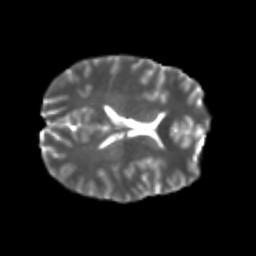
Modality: T2w
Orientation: axial
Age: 20
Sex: male
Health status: healthy
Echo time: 0.074 s